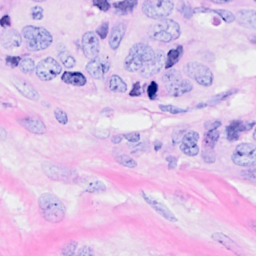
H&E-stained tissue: Breast